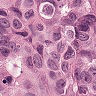
Metastatic tissue present: yes